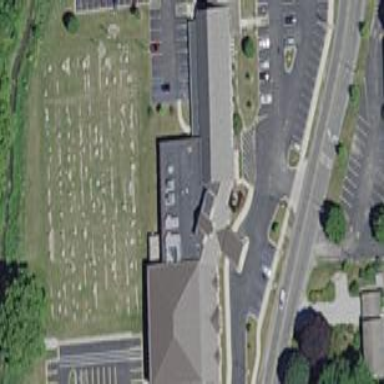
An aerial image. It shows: Building that is place of worship.